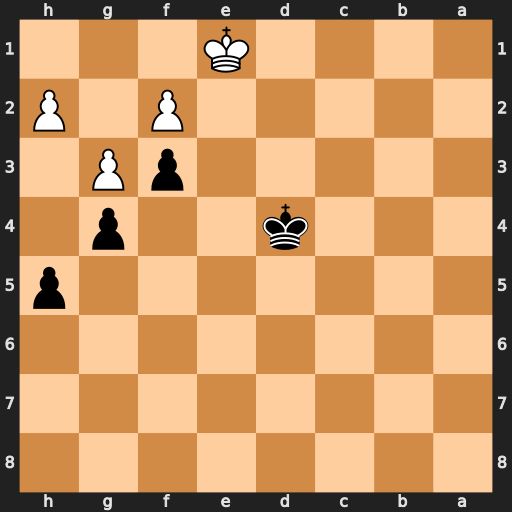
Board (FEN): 8/8/8/7p/3k2p1/5pP1/5P1P/4K3
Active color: b
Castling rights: -
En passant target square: -
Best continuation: Kc3 Kd1 Kd3